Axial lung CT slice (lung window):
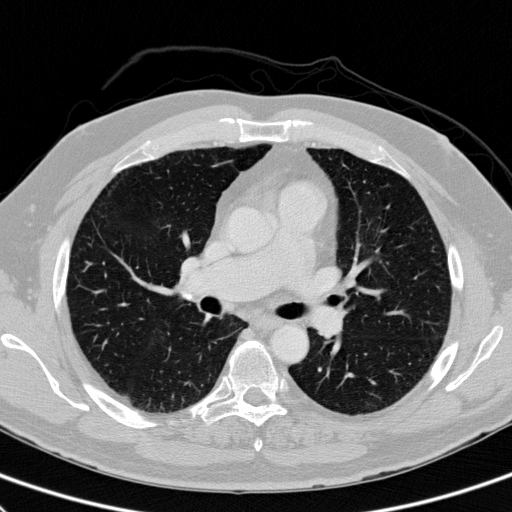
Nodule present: no